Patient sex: F
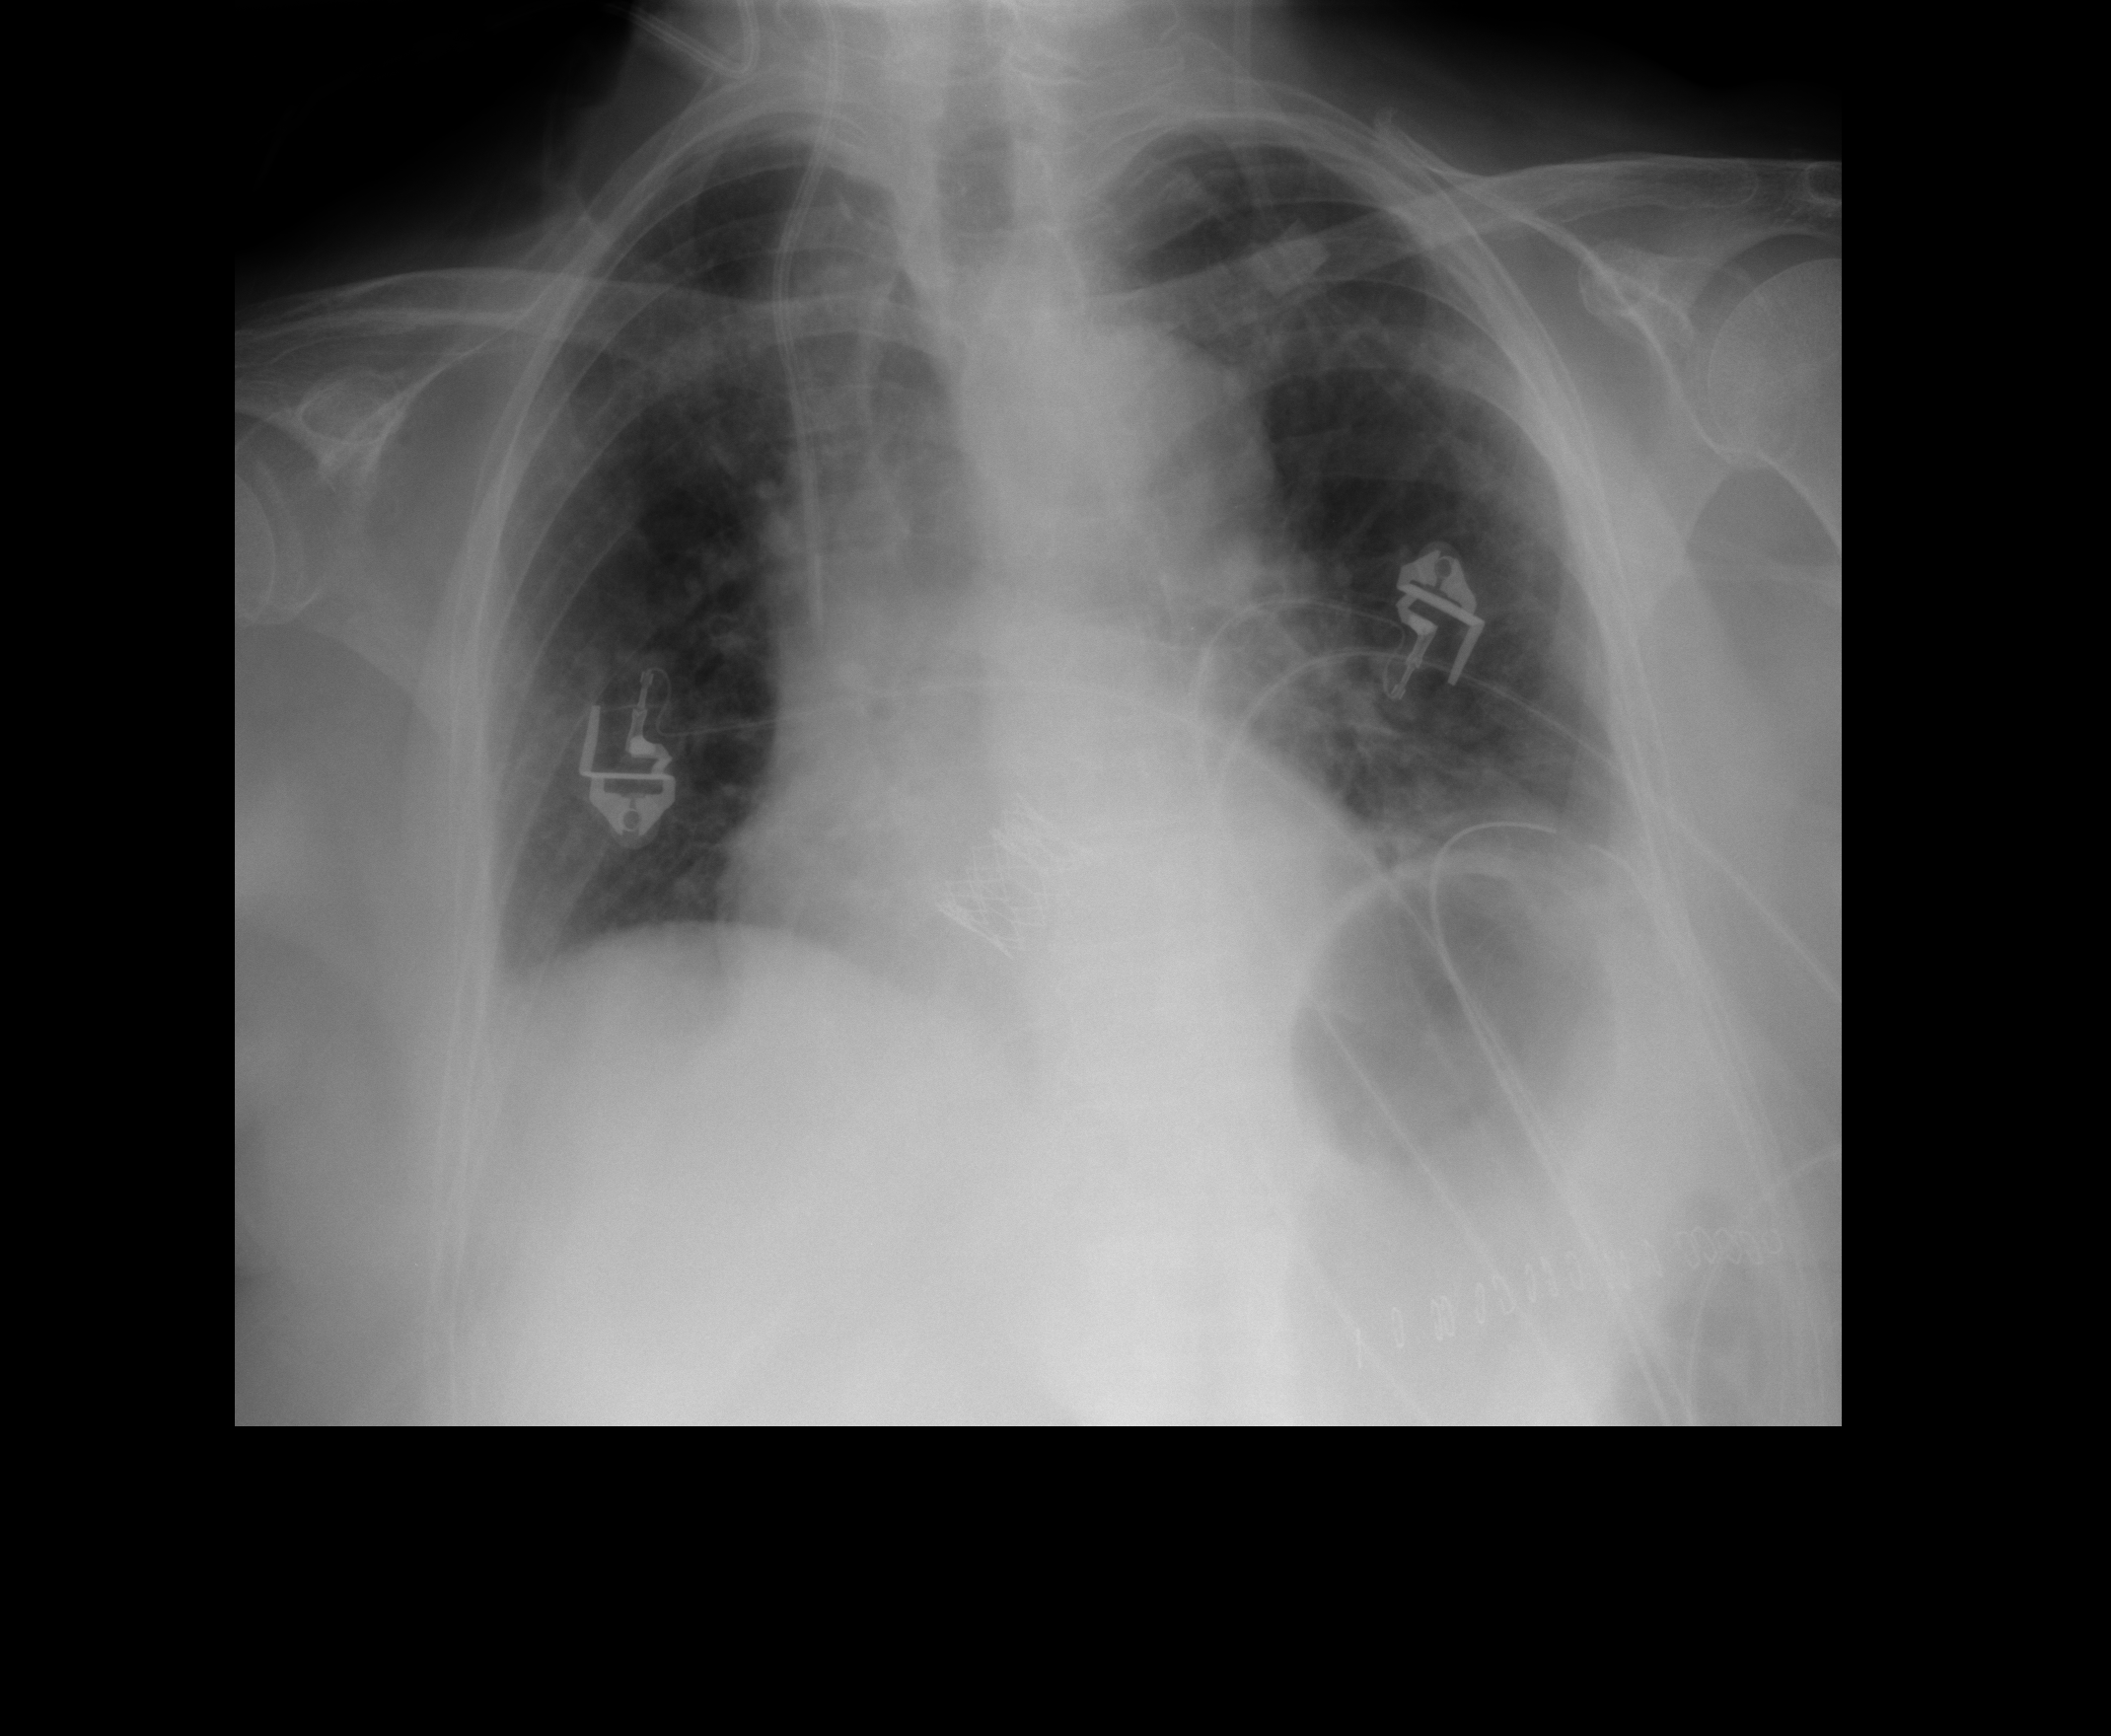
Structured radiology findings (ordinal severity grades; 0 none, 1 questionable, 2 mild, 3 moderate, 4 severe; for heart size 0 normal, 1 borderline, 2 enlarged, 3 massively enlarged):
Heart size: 0
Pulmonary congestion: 2
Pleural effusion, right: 1
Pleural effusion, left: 2
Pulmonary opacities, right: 0
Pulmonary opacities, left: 1
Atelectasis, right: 2
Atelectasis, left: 2